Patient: sex M, age 78
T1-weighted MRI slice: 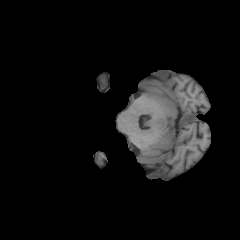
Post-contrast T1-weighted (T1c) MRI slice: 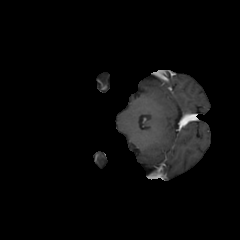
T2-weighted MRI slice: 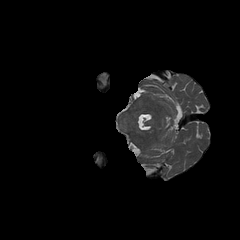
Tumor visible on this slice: no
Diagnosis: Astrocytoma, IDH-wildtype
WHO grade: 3